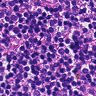
Metastatic tissue present: no